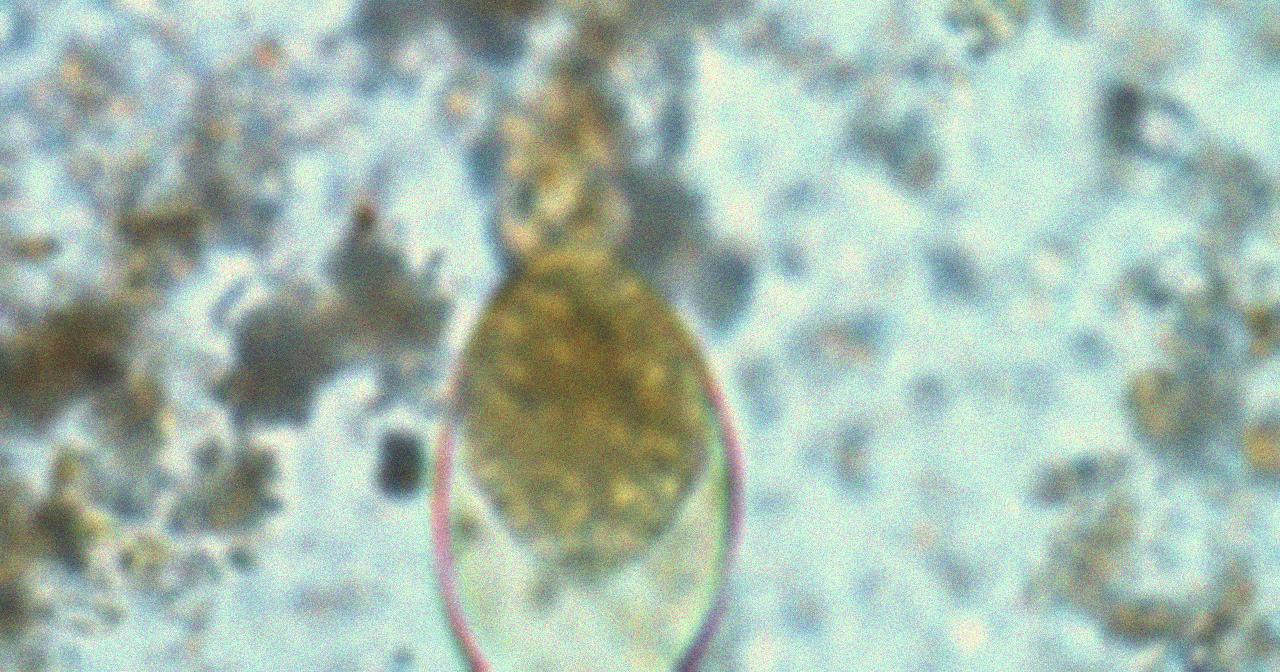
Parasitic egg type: Fasciolopsis buski